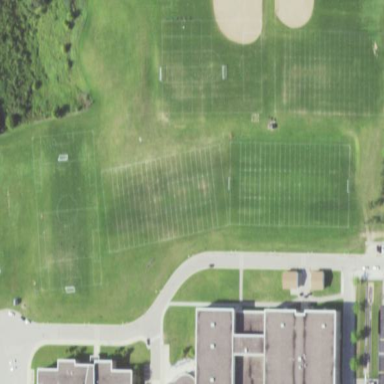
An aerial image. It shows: Grass pitch designated for American football in leisure land area.